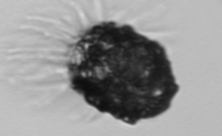
Label: Stenosemella_pacifica